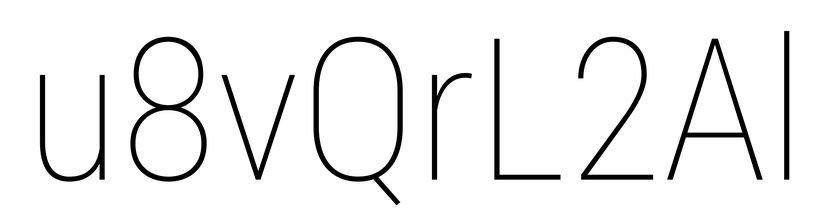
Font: Roboto_Condensed_Thin